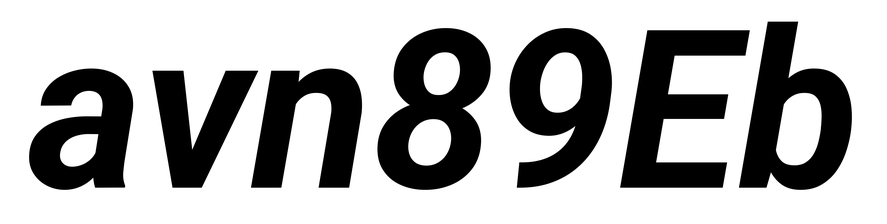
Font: Roboto-Italic_Bold_Italic